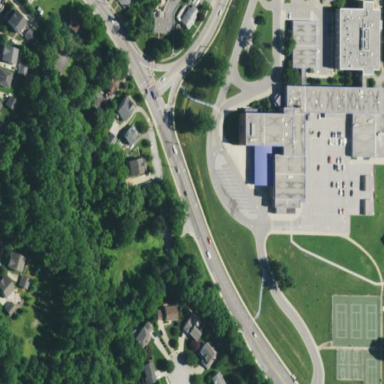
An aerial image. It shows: School building.